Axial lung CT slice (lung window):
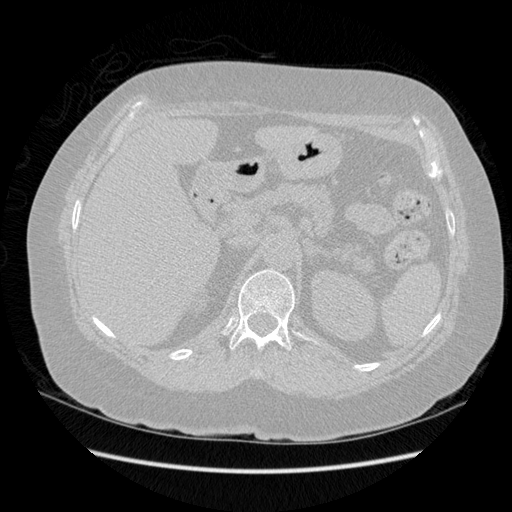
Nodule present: no